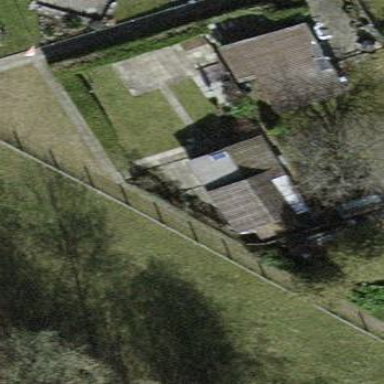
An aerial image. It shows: Allotment house.